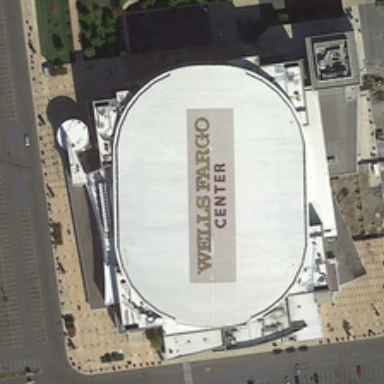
A white building is surrounded by parking lots .